Question: I am making an app in which i have to current position of individual on map but the map is not working properly on 2.2.1 .Any help will be appreciated.
Why this cross sign are coming?I mean to say how to remove this "X" sign.
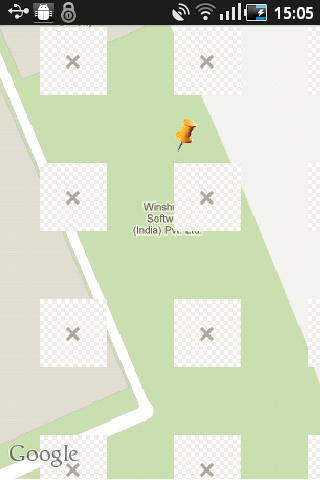
Answer: Chexk your zoom level as well as view (Satellite or StreetView). you might be doing something wrong in any of these 2 aspect.